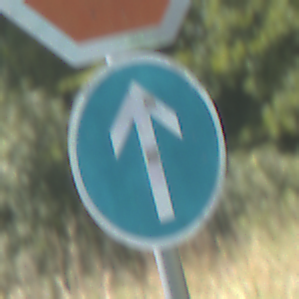
Verkehrszeichen: VorgeschriebeneFahrtrichtungGeradeaus
Zusatzzeichen oben: Stop
Umgebung: Outdoor, Nature
Tageszeit: Midday
Wetter: Clear
Licht: Natural
Jahreszeit: NotSpecified
Kontrast: HighContrast